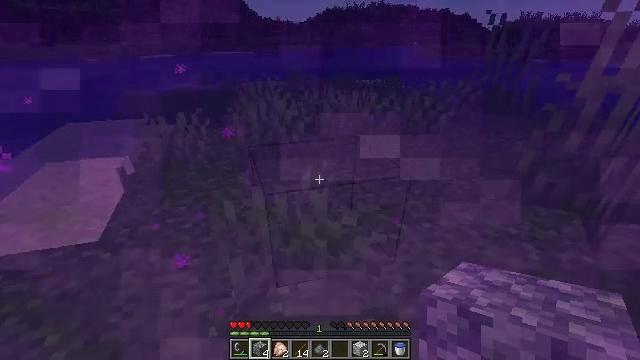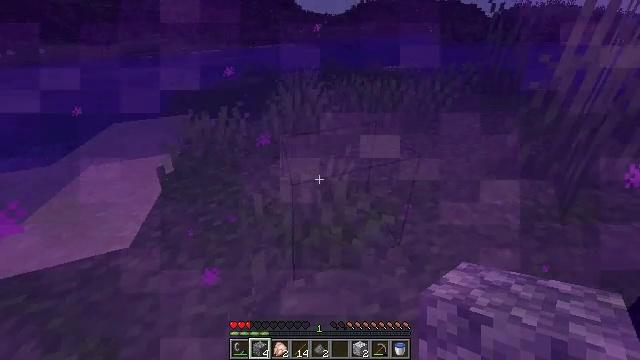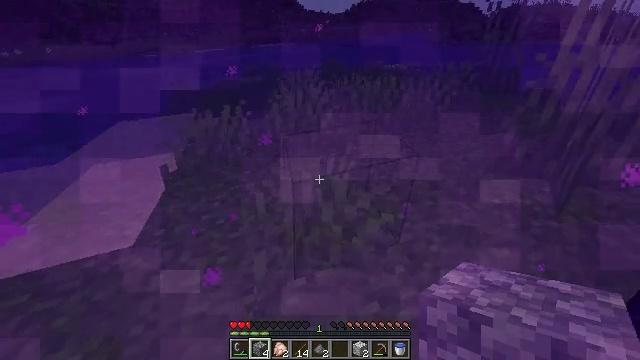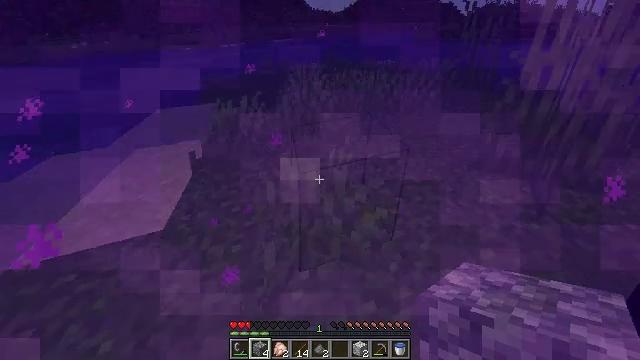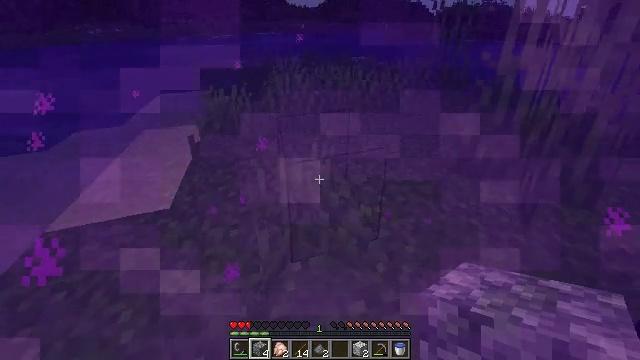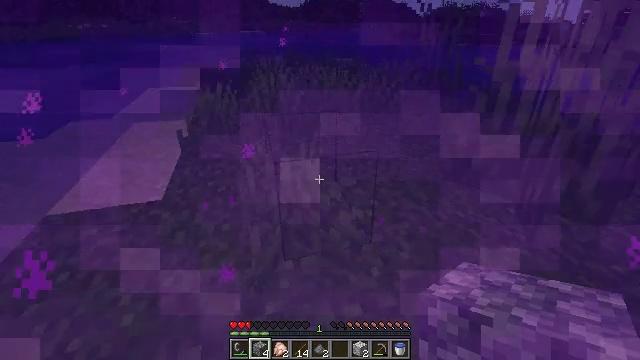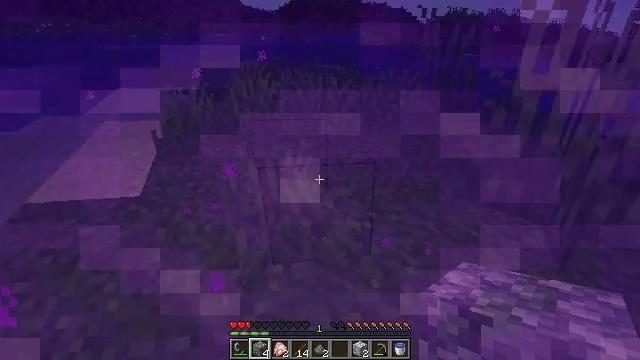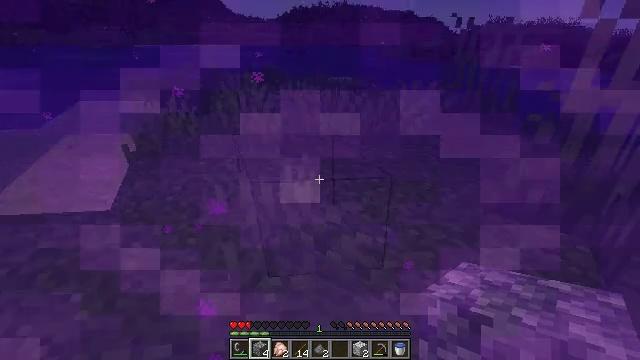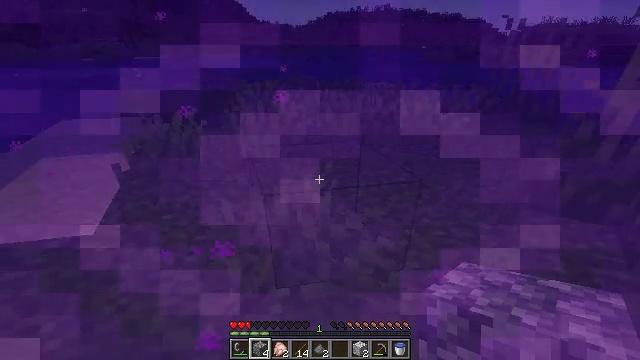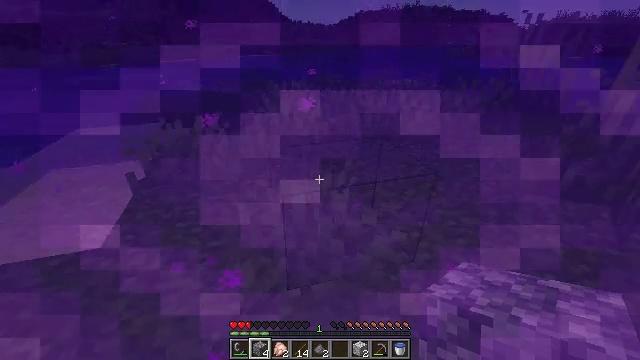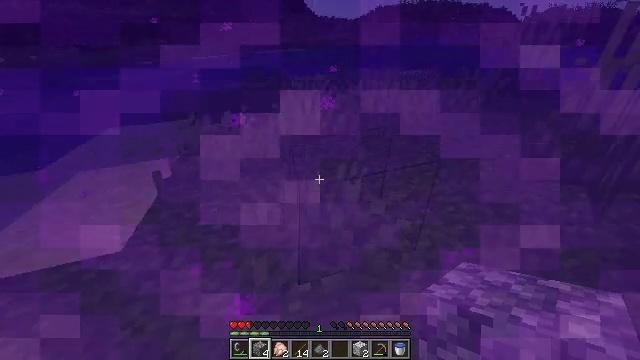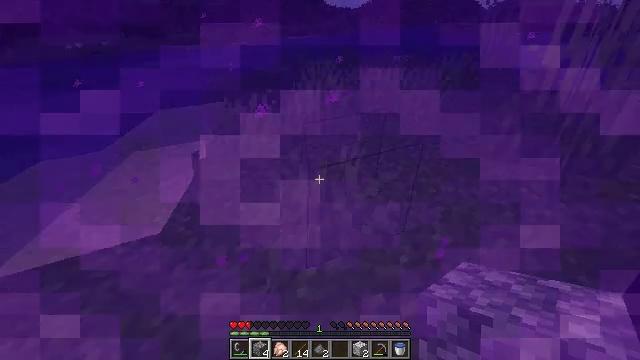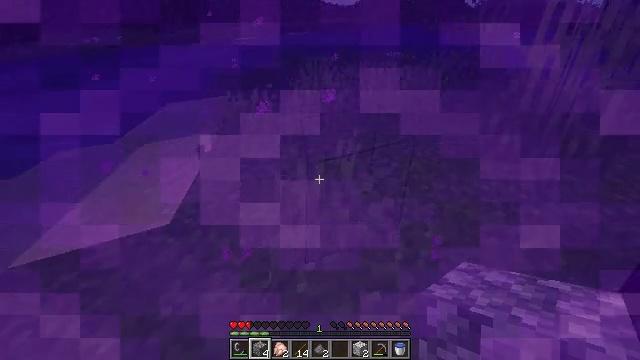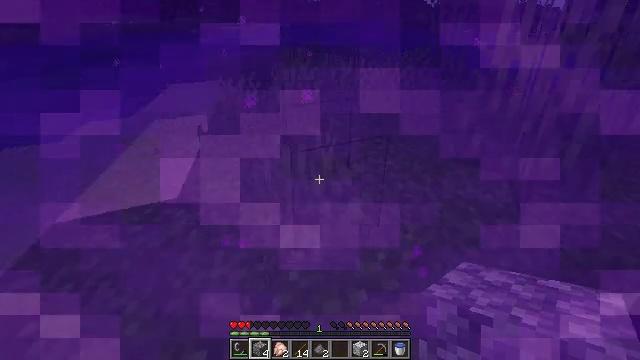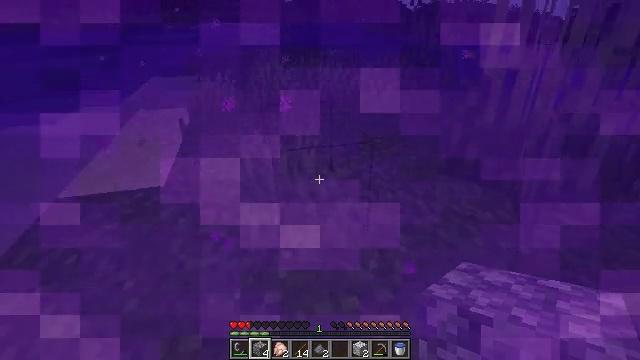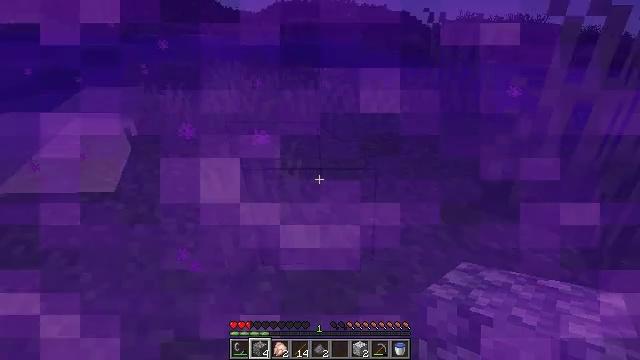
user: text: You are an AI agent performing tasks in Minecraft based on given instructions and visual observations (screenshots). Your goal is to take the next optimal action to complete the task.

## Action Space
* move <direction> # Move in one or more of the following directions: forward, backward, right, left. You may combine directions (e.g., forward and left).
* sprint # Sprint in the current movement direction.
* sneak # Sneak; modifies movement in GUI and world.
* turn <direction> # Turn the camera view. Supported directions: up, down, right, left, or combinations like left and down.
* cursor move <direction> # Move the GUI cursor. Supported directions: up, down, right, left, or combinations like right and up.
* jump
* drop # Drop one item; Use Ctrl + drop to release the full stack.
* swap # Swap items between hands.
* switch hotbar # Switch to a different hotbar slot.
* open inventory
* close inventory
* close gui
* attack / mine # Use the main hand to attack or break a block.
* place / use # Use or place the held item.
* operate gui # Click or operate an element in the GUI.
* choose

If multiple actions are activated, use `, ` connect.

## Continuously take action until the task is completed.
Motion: motion action
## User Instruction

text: Collect basalt for building.
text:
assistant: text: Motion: no_op
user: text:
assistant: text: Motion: no_op
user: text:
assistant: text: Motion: turn left and up
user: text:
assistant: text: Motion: no_op
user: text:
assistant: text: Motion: no_op
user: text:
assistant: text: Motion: no_op
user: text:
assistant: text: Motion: no_op
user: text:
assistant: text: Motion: no_op
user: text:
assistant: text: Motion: no_op
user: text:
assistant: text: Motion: no_op
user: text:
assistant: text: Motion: no_op
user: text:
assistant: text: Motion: no_op
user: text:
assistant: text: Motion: no_op
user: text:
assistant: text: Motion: no_op
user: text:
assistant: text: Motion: no_op
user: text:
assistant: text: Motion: turn right and down
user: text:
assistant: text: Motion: no_op
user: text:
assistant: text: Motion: no_op
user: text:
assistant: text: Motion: no_op
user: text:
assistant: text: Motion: no_op
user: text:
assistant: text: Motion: no_op
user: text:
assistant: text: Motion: no_op
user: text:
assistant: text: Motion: no_op
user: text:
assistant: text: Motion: no_op
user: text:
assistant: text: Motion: no_op
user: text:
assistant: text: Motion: no_op
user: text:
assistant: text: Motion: no_op
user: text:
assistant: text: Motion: no_op
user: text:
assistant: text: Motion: no_op
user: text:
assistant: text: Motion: no_op